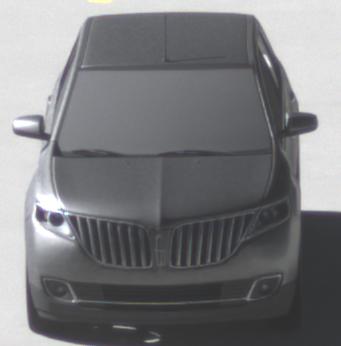
Make: Lincoln
Model: MKX
Detailed model: Gen. 1 CD3
Model produced from: 2010
Model produced until: 2015
Doors: 5
Color: gray
Road condition: dry road
Daytime: morning or afternoon
Contrast: high contrast